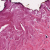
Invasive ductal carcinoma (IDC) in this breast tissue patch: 0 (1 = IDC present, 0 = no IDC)